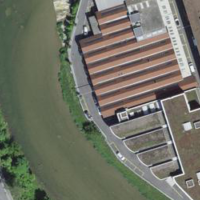
EUNIS habitat code: 55
Species observed at this site:
Alcedo atthis